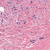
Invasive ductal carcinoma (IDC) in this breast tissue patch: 1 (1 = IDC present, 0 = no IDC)